Question: i'm attempting to make a purchase ordering system for work in php, mysql and jquery. I've got a "running total" working great but i've come to the point where if the user is happy and wants to proceed to order the products they've selected i want to take the items at the bottom of the screen (attached picture to see what i mean) and send the values to a php script which will insert them into a db called "orders". what i imagined happening was they press "save" and jquery grabs all the values from the rows in the table at the bottom and sends them via "GET" to the waiting PHP, the php would insert all data it receives into the db, all with a unique "id" so people can pull back orders at a later date...I know what i want to do but i'm struggling to plan out the specific mysql querys/jquery stuff! Any help appreciated!
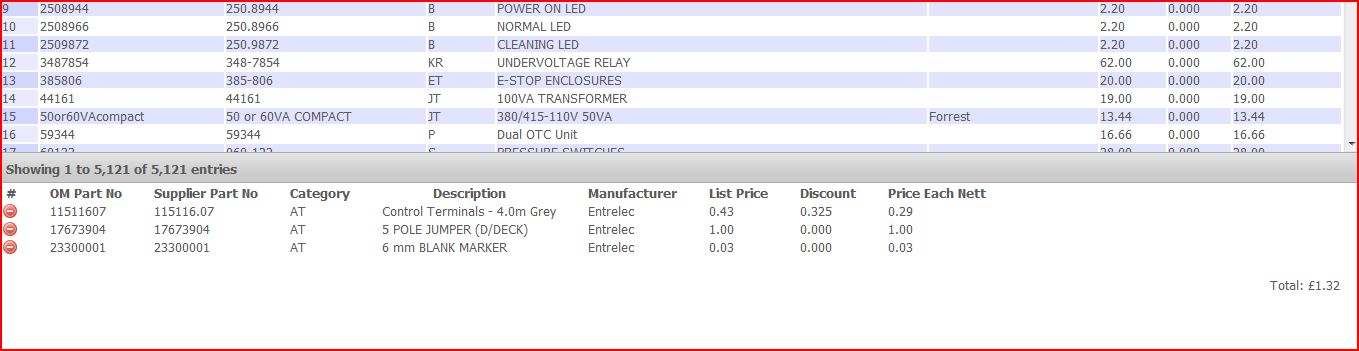
Answer: I wouldn't trust the data in the table enough to pull the running total or list prices back from it. A user with firebug for example could easily lower the price of their order.
You really want to store the cart in the users session so you can maintain an accurate account of the total on the server side with prices you can trust because the user cannot change them. Never trust data coming back from the front end. When the user adds an item to the cart ask the server for the price by 'product_id' rather than using jQuery to grab it from the DOM.
When the user submits an order you don't pass anything using jQuery you just trigger a PHP script that will use the cart stored in the session to process the order.